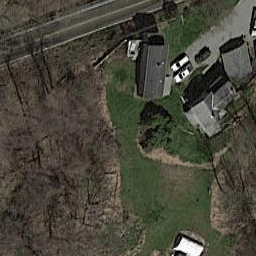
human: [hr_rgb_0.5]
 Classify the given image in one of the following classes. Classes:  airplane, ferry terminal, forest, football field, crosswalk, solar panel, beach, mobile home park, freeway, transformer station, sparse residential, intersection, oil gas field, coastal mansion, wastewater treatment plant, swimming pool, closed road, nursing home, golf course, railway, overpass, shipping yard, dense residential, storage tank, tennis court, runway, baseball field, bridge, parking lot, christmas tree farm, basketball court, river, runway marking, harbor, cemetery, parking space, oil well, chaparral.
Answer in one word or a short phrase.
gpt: sparse residential